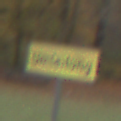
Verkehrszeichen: Umleitungsankuendigung
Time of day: SunriseSunset
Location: Outdoor (Nature)
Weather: PartlyCloudy
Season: Autumn
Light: Natural